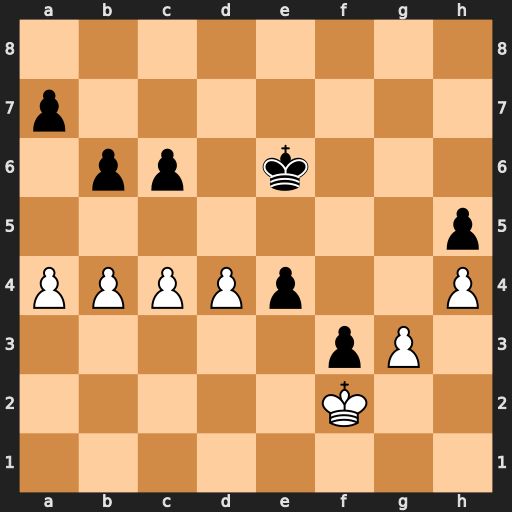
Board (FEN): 8/p7/1pp1k3/7p/PPPPp2P/5pP1/5K2/8
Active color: w
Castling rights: -
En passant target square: -
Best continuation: g4 hxg4 h5